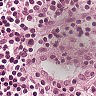
Metastatic tissue present: no